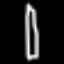
Label: pencil